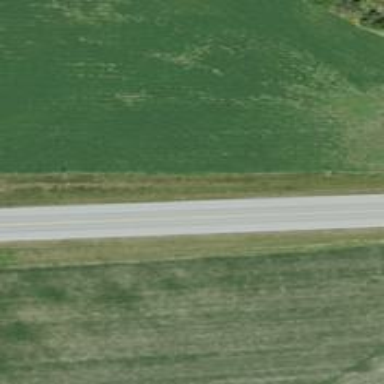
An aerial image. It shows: Unclassified road.